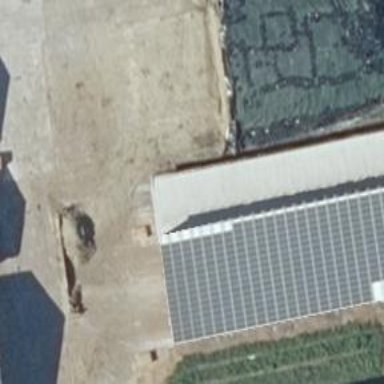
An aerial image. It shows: Solar photovoltaic panel generator on farm auxiliary building. The small installation generates electricity from solar energy.